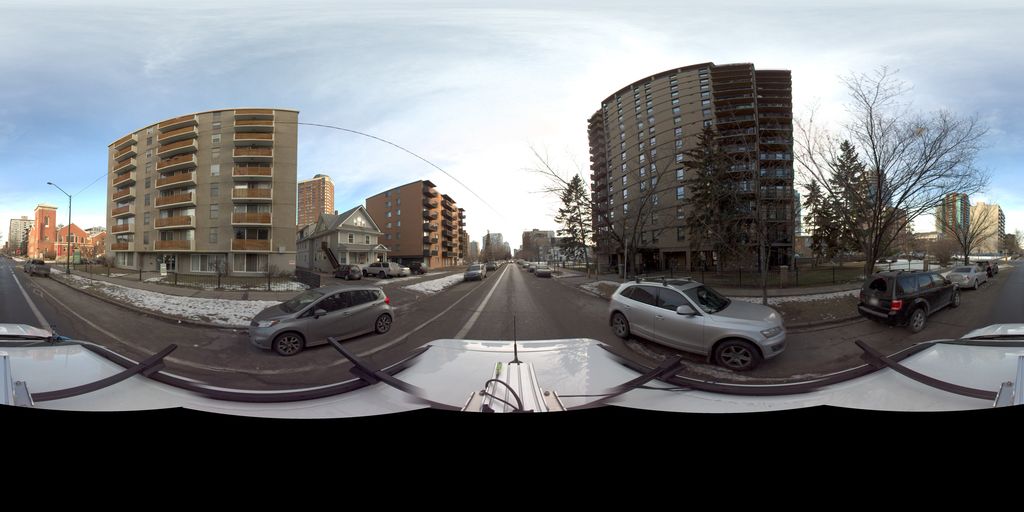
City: calgary